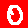
Digit: 0